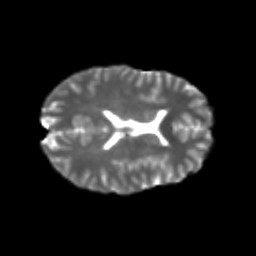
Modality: T2w
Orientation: axial
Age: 21
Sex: female
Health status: healthy
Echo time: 0.074 s